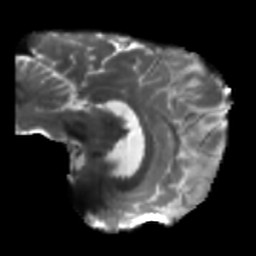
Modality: T2w
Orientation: sagittal
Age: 42
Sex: male
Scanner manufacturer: siemens
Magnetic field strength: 3 T
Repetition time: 5.47 s
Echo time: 0.0854 s